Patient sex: F
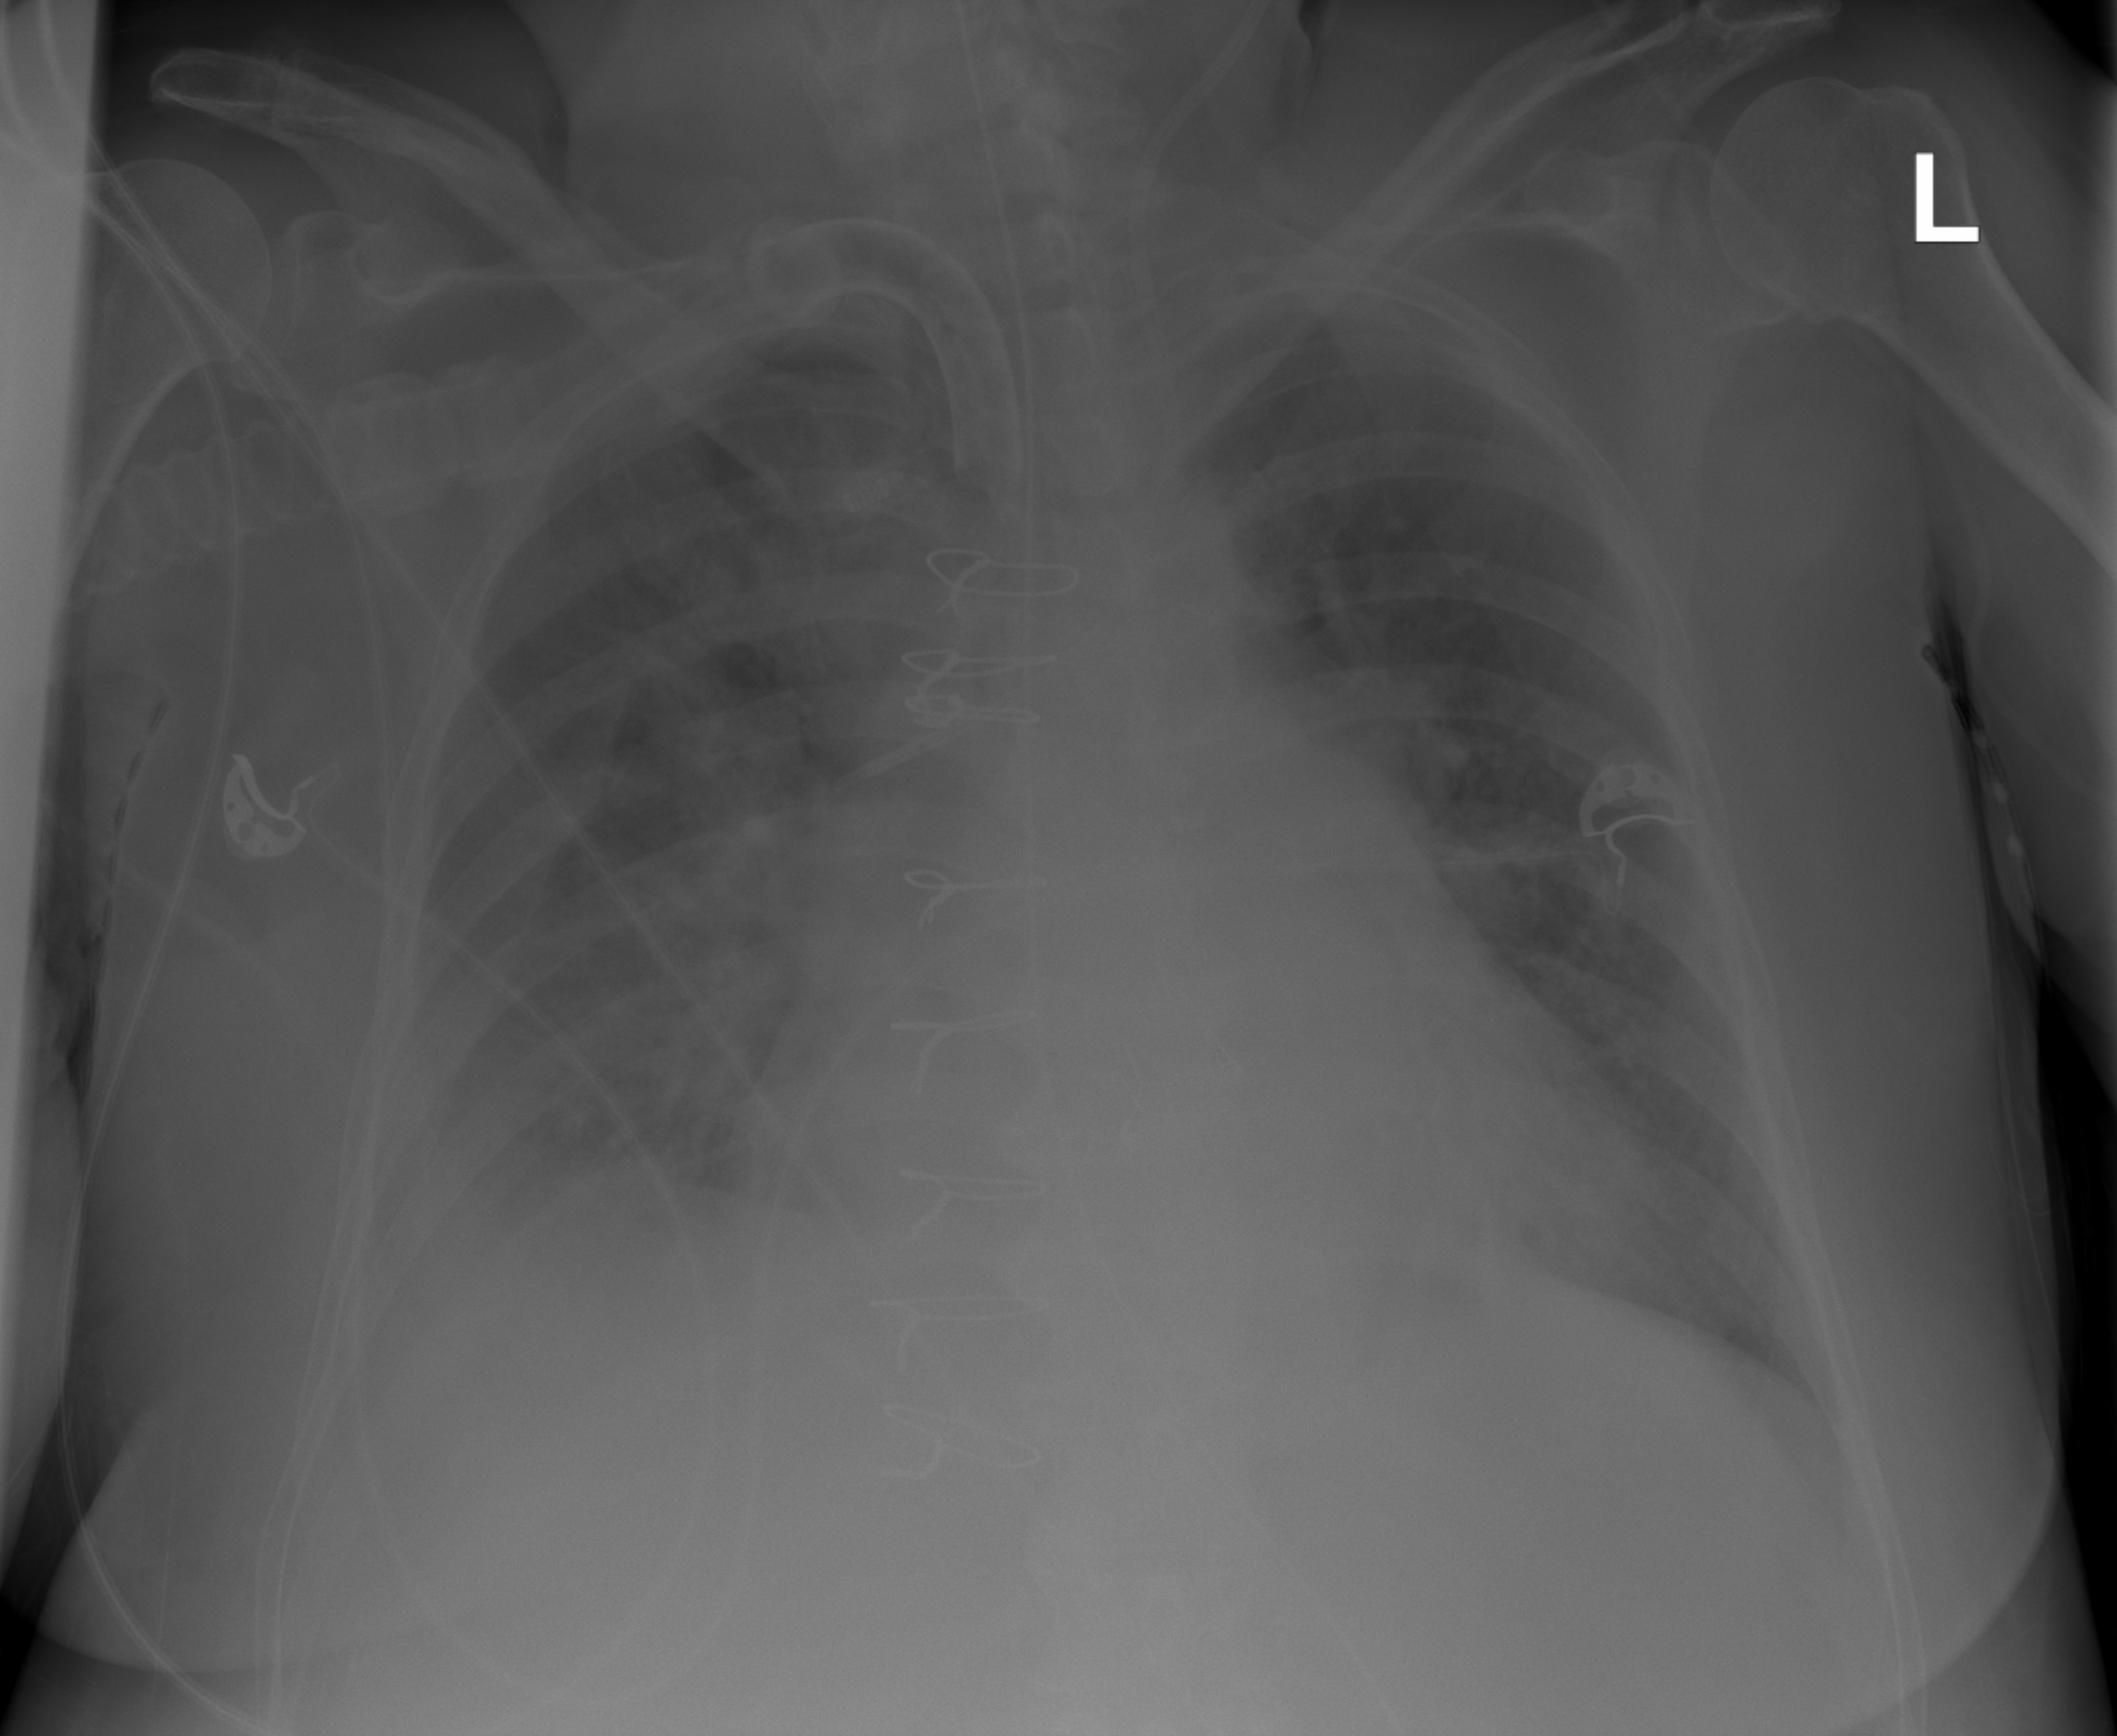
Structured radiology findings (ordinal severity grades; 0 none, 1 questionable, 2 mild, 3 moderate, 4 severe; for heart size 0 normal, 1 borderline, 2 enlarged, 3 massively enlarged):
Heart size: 2
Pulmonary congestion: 2
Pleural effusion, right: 2
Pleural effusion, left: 1
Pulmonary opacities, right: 2
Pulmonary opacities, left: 1
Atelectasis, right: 2
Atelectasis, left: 0